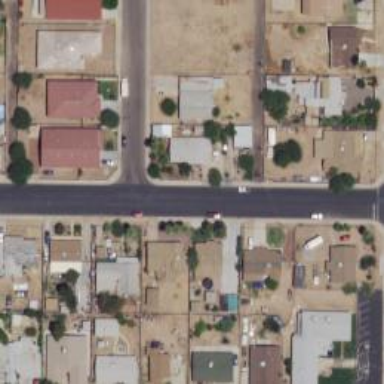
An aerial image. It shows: Alley classified as service road.